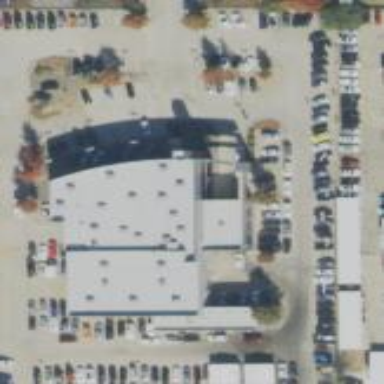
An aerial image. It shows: Retail building that houses car shop.